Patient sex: M
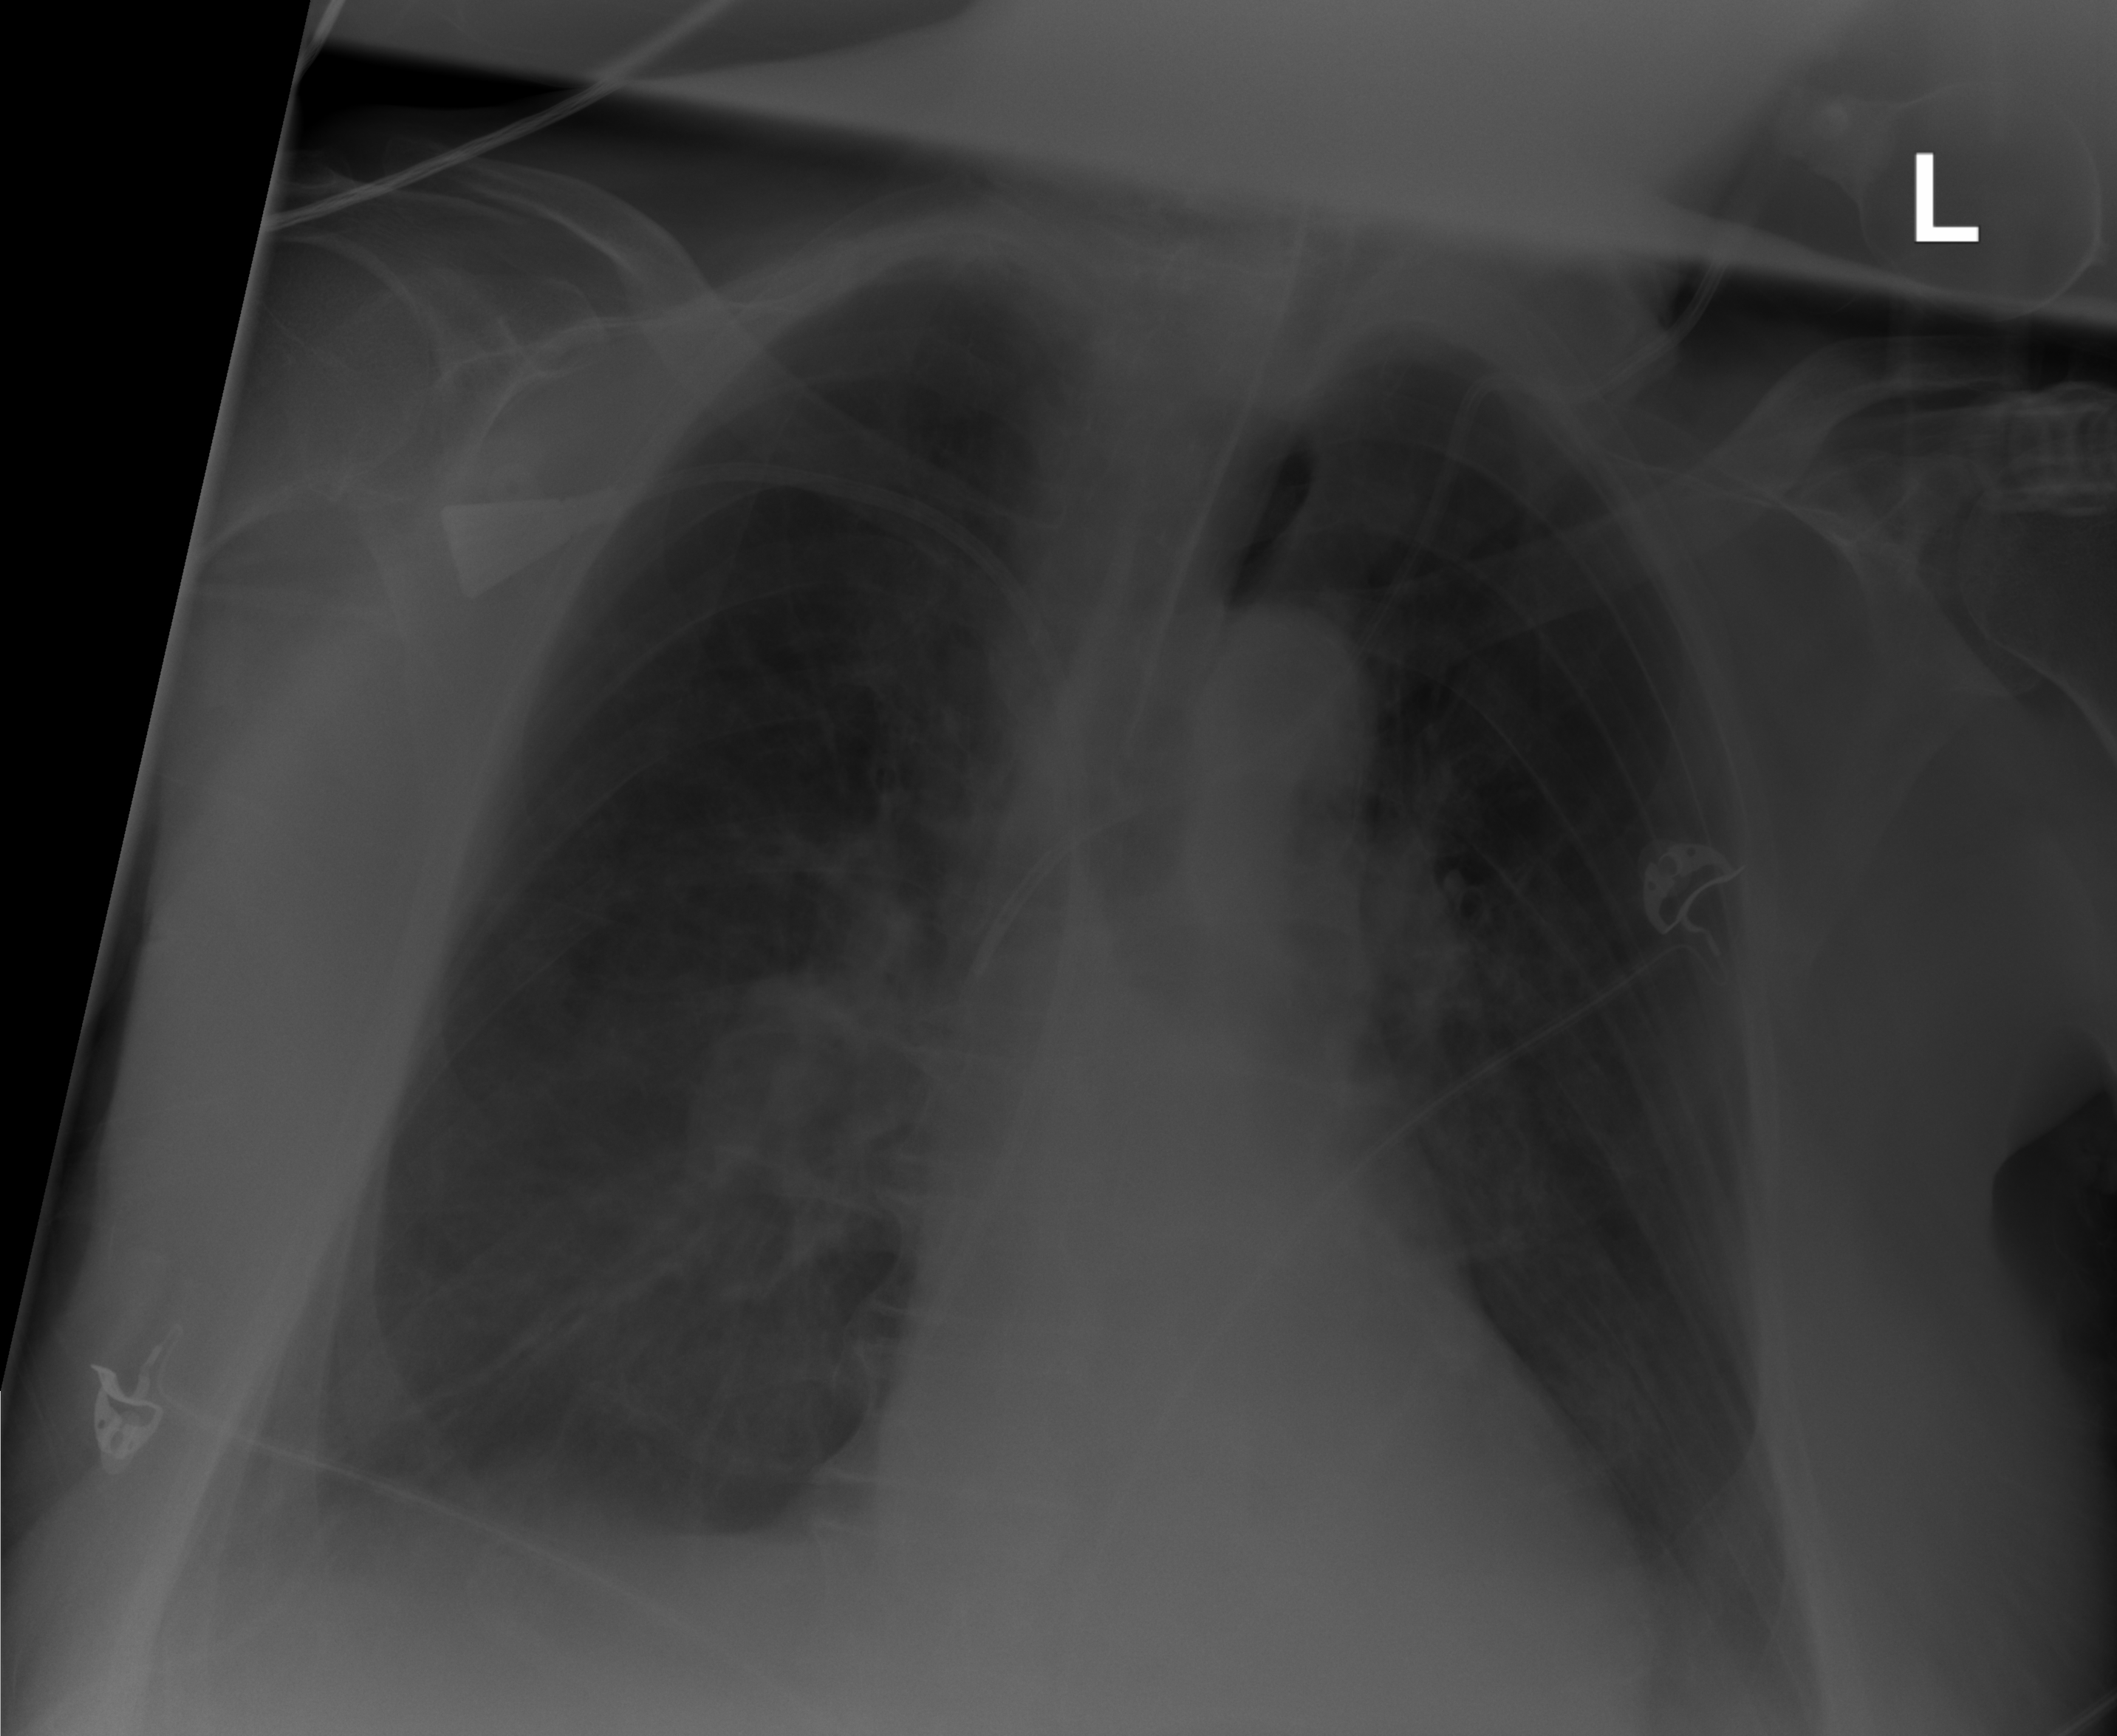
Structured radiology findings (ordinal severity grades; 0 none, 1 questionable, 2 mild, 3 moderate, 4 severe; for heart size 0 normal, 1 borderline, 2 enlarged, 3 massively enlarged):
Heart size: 0
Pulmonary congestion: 0
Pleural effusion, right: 0
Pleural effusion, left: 0
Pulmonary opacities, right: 0
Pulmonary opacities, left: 0
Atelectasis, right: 2
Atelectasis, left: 0